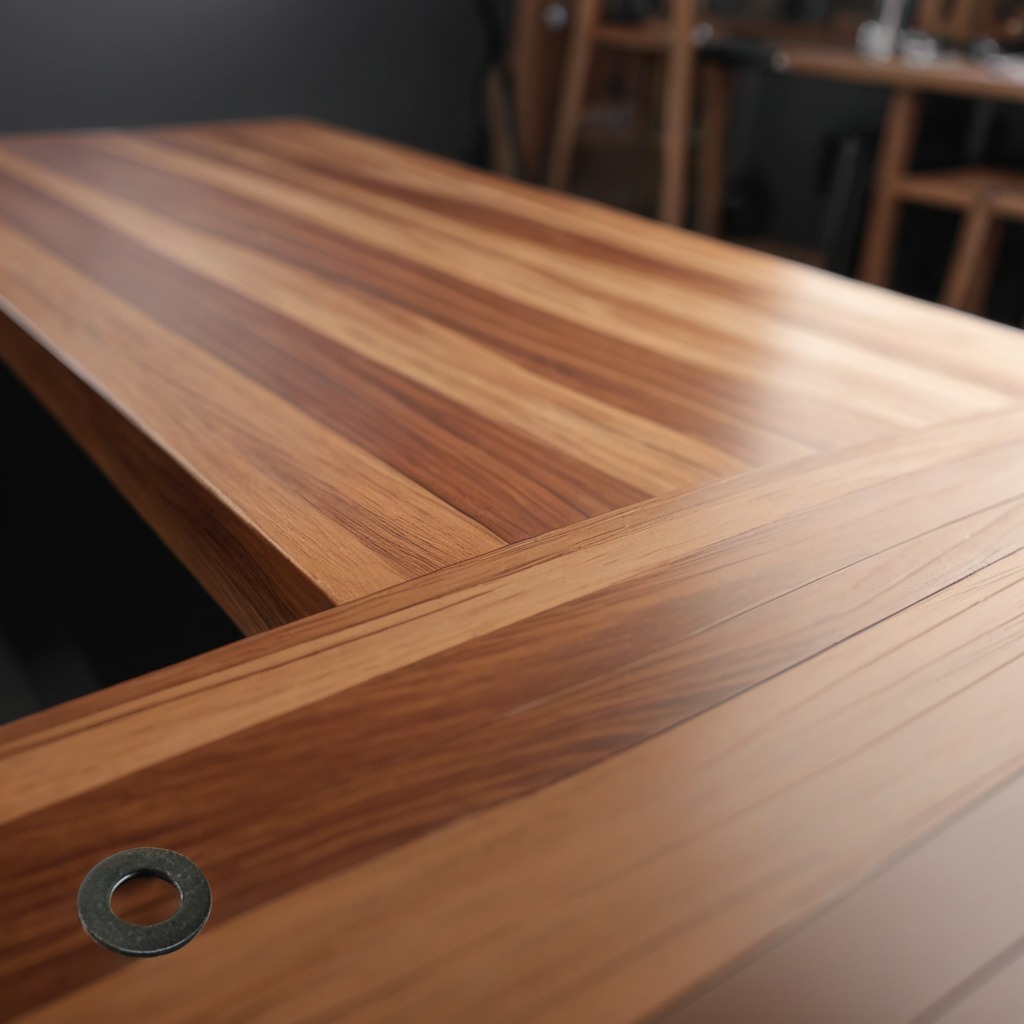
A flat metal washer is lying on the wooden table in a carpentry studio rich wood textures side lighting.